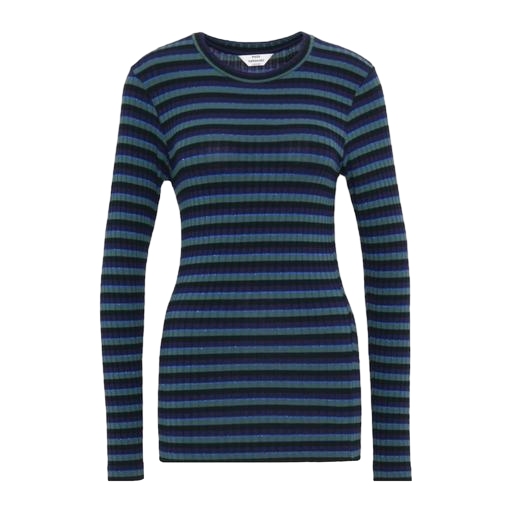
blue long-sleeved striped top, striped tight fitting tee, green women's striped long-sleeve t-shirt, white background